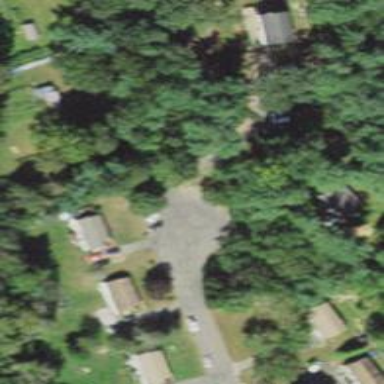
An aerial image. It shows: Driveway leading to service road.